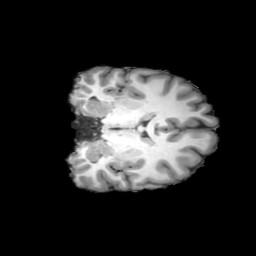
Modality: T1w
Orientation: coronal